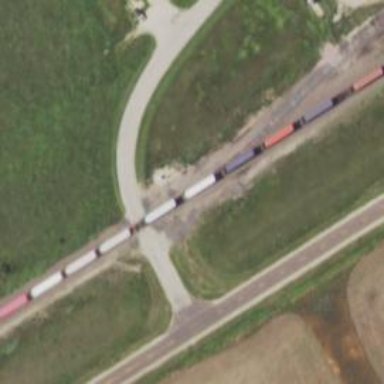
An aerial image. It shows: Railway level crossing.